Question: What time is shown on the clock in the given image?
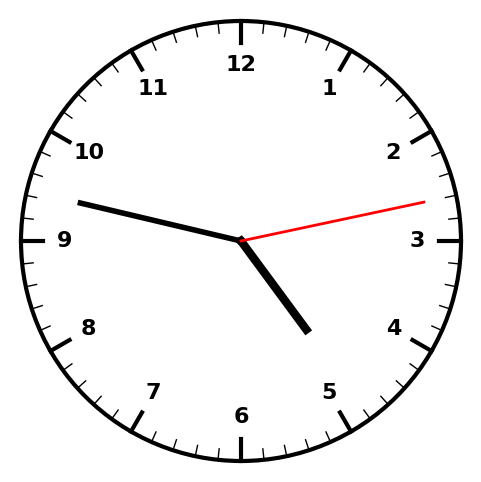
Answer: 04:47:13